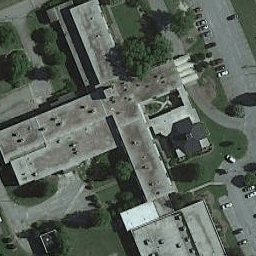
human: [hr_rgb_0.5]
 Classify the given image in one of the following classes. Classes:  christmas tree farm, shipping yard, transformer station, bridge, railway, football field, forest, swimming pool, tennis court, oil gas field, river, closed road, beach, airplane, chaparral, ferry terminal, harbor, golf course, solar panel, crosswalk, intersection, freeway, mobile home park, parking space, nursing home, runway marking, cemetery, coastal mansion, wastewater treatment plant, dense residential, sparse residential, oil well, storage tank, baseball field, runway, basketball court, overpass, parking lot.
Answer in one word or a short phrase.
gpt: nursing home